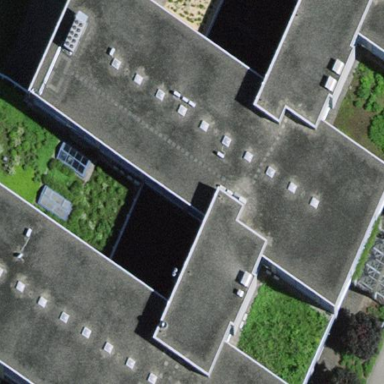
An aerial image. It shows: Commercial building.